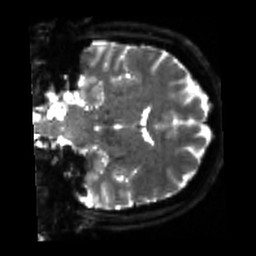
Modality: sbref
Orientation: coronal
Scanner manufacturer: siemens
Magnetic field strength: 3 T
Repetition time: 4 s
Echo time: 0.0594 s